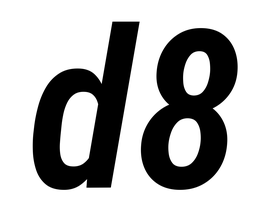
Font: Roboto-Italic_Condensed_SemiBold_Italic